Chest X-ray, AP view. Patient: 42 years old, sex M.
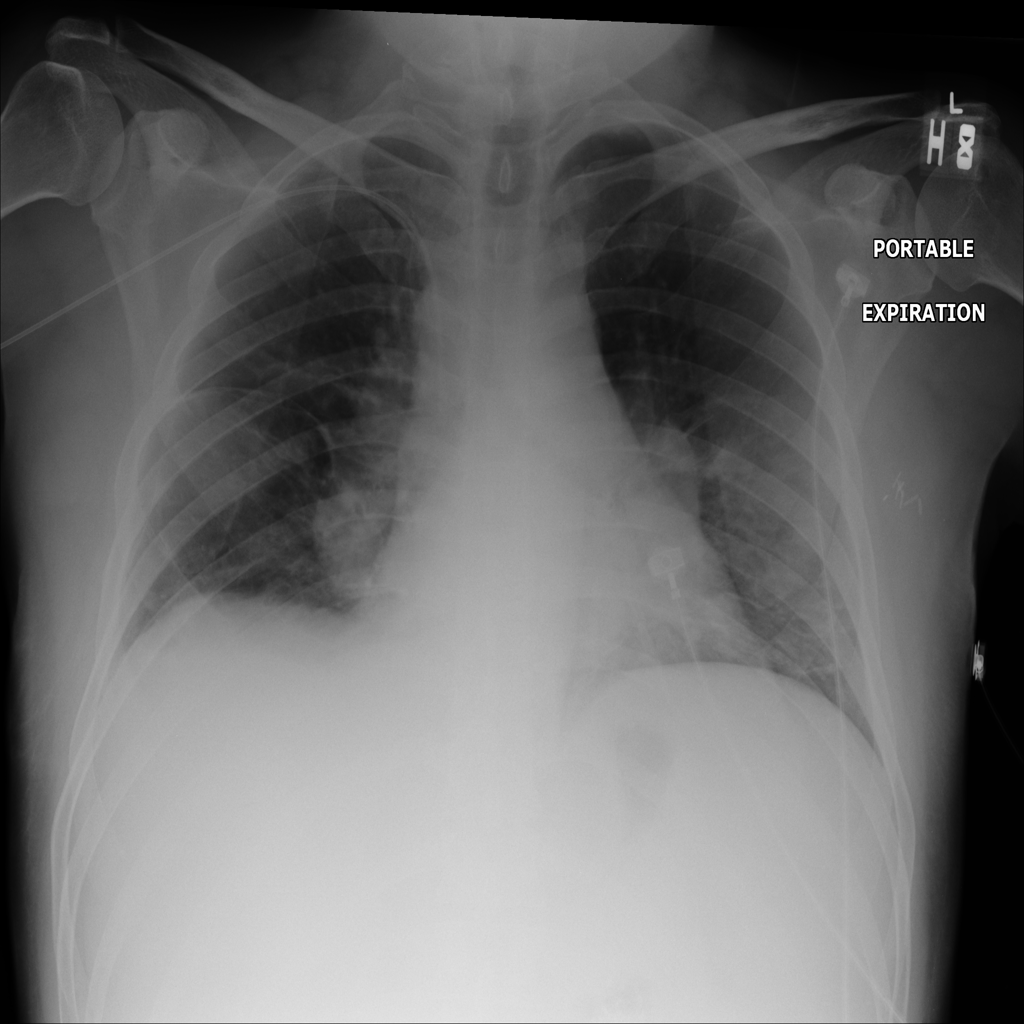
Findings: Pneumothorax